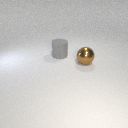
large gray rubber cylinder behind large brown metal sphere